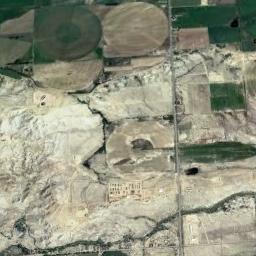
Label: circular_farmland